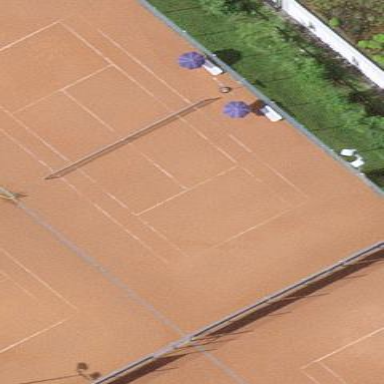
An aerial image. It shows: Tennis court on pitch.